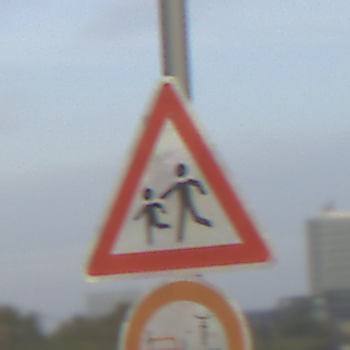
Verkehrszeichen: KinderRechts
Zusatzzeichen unten: VerbotUeberholenEinspurigeFahrzeuge
Umgebung: Outdoor, Urban
Tageszeit: SunriseSunset
Wetter: PartlyCloudy
Licht: Natural
Jahreszeit: NotSpecified
Kontrast: LowContrast